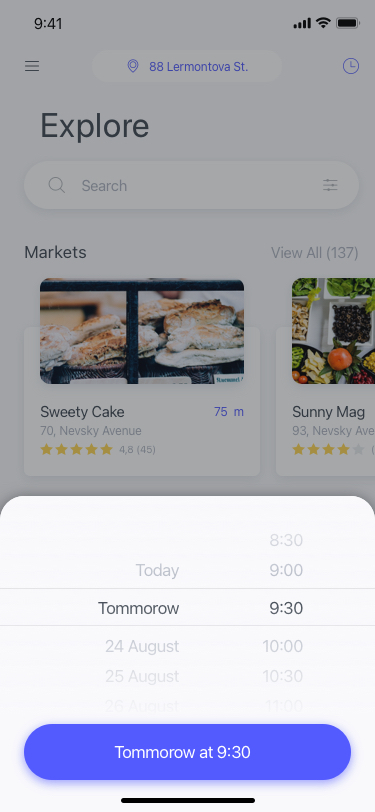
Text in this UI design:
4,9 (268)
Yellow Food
25  m
57, Nevsky Avenue
(16)
Red Rossy
38, Nevsky Avenue
View All (1298)
Restaurants
4,8 (458)
Sweety Cake
75  m
70, Nevsky Avenue
(16)
Sunny Mag
93, Nevsky Avenue
View All (137)
Markets
Explore
View All (765)
Snacks & Drinks
Tommorow
9:30
Today
24 August
25 August
26 August
9:00
10:00
10:30
11:00
8:30
Tommorow at 9:30